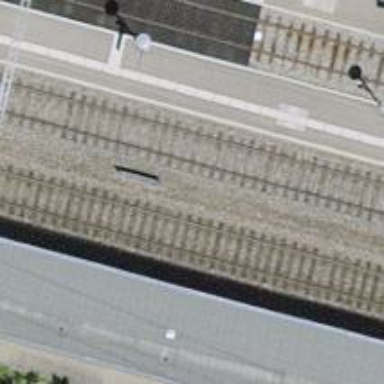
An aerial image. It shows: Public transport stop position.